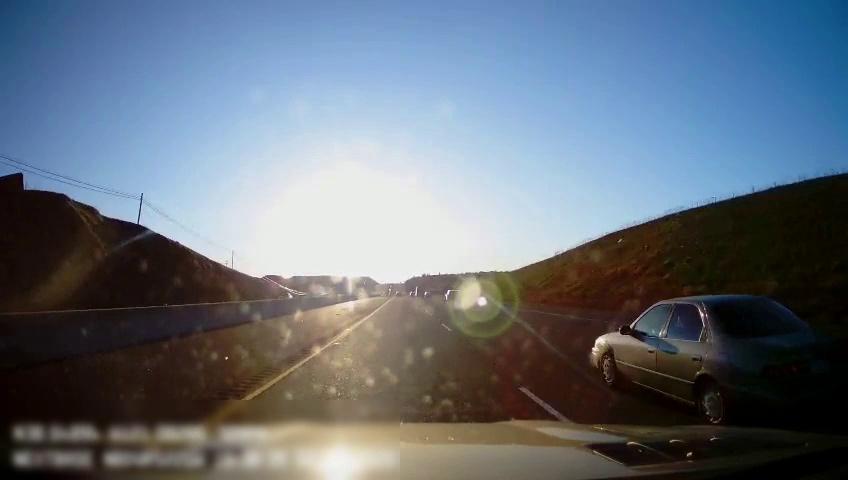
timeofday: Day
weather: Sunny
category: Drivable Space
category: Vehicles | Car
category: Vehicles | Car
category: Vehicles | Truck
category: Lanes | Current Lane
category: Lanes | Current Lane
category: Lanes | Alternate Lane
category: Lanes | Alternate Lane